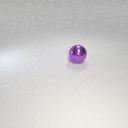
large purple metal sphere